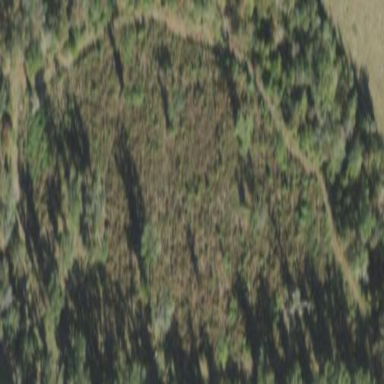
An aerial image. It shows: Area covered in scrub vegetation.